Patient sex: F
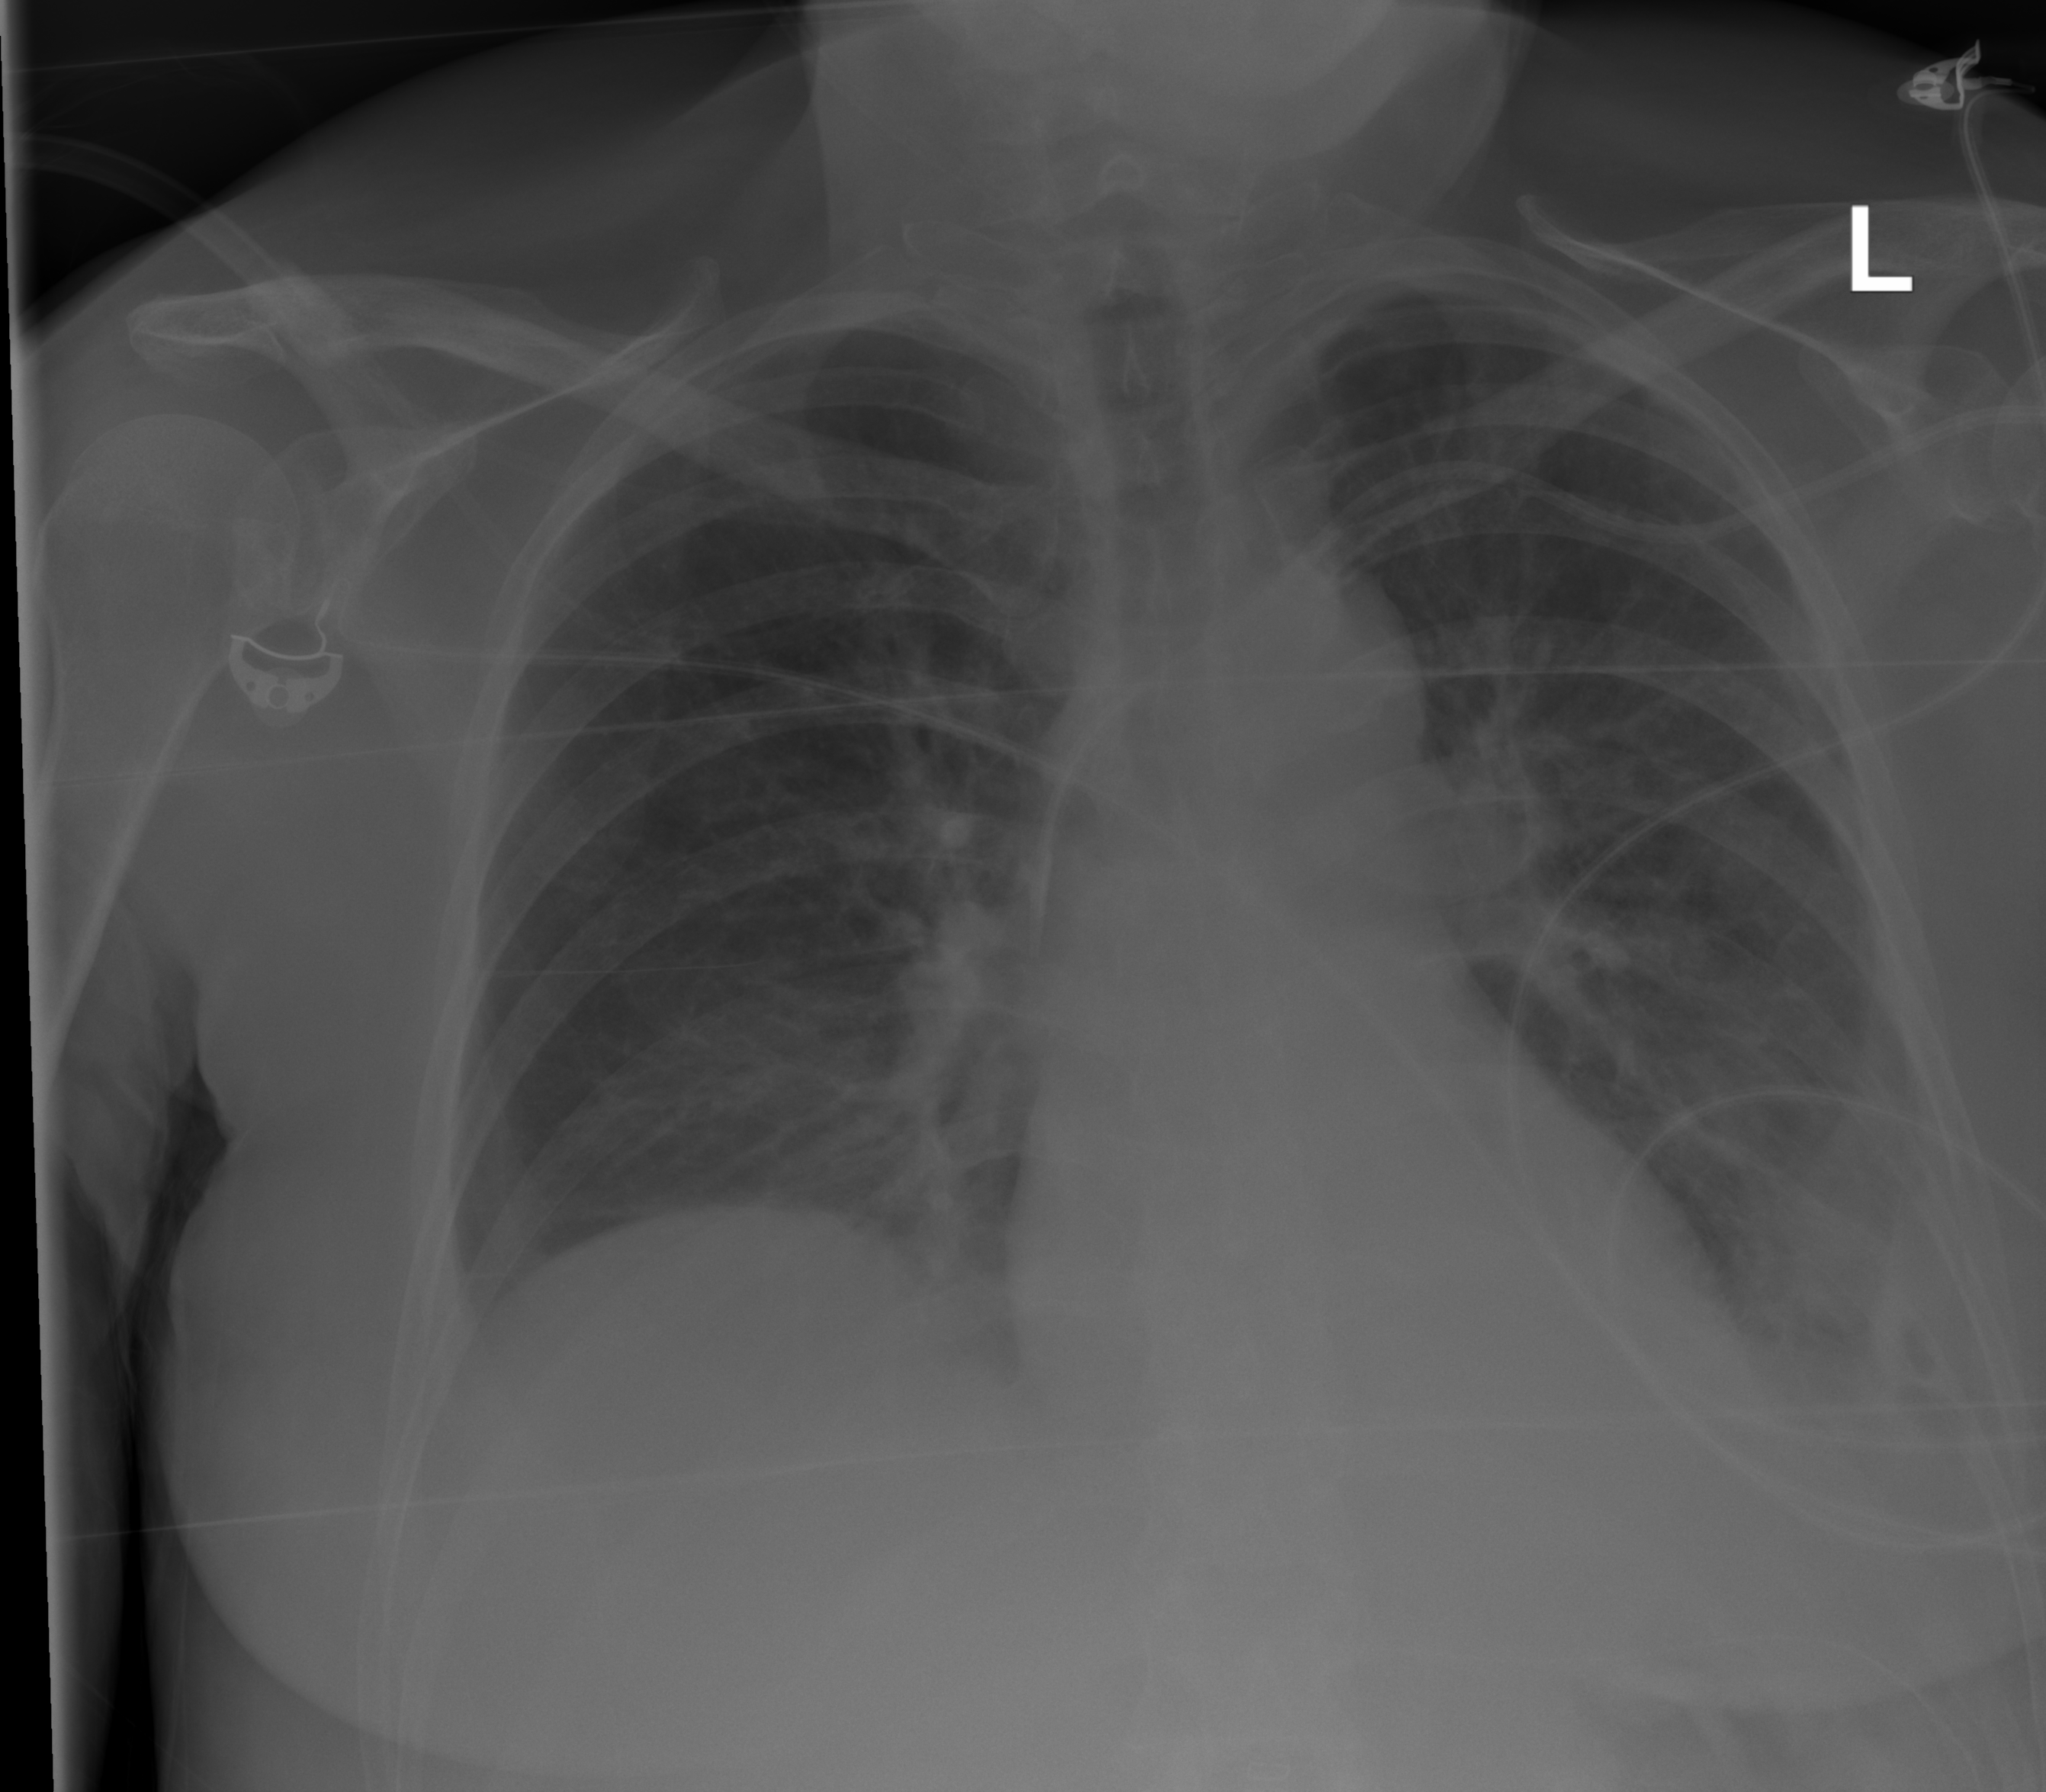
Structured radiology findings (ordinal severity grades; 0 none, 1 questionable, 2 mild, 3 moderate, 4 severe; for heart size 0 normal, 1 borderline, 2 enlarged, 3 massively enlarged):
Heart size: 0
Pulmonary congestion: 0
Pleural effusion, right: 2
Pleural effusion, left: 2
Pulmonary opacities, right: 0
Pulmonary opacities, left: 0
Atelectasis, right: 2
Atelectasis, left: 2